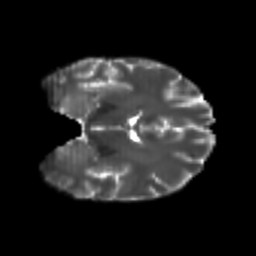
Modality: T2w
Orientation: coronal
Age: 20
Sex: male
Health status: healthy
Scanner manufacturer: philips
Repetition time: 7.391 s
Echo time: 0.08599 s